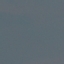
Label: SeaLake